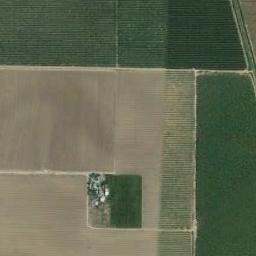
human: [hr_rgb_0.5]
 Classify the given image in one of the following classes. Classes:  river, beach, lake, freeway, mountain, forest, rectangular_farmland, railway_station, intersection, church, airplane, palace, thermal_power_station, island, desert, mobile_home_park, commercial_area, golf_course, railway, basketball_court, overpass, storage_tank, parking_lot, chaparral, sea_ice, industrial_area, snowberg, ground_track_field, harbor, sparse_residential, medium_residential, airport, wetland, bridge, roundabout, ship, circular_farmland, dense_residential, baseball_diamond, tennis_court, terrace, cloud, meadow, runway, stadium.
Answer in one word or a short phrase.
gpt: rectangular_farmland